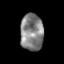
Tissue: skin
Cell type: Epithelial cells
Senescence score: 0.2696
Nuclear area (px): 837
Mean DAPI intensity: 129.781